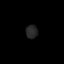
Tissue: prostate
Cell type: T cells
Senescence score: 0.153
Nuclear area (px): 160
Mean DAPI intensity: 37.475